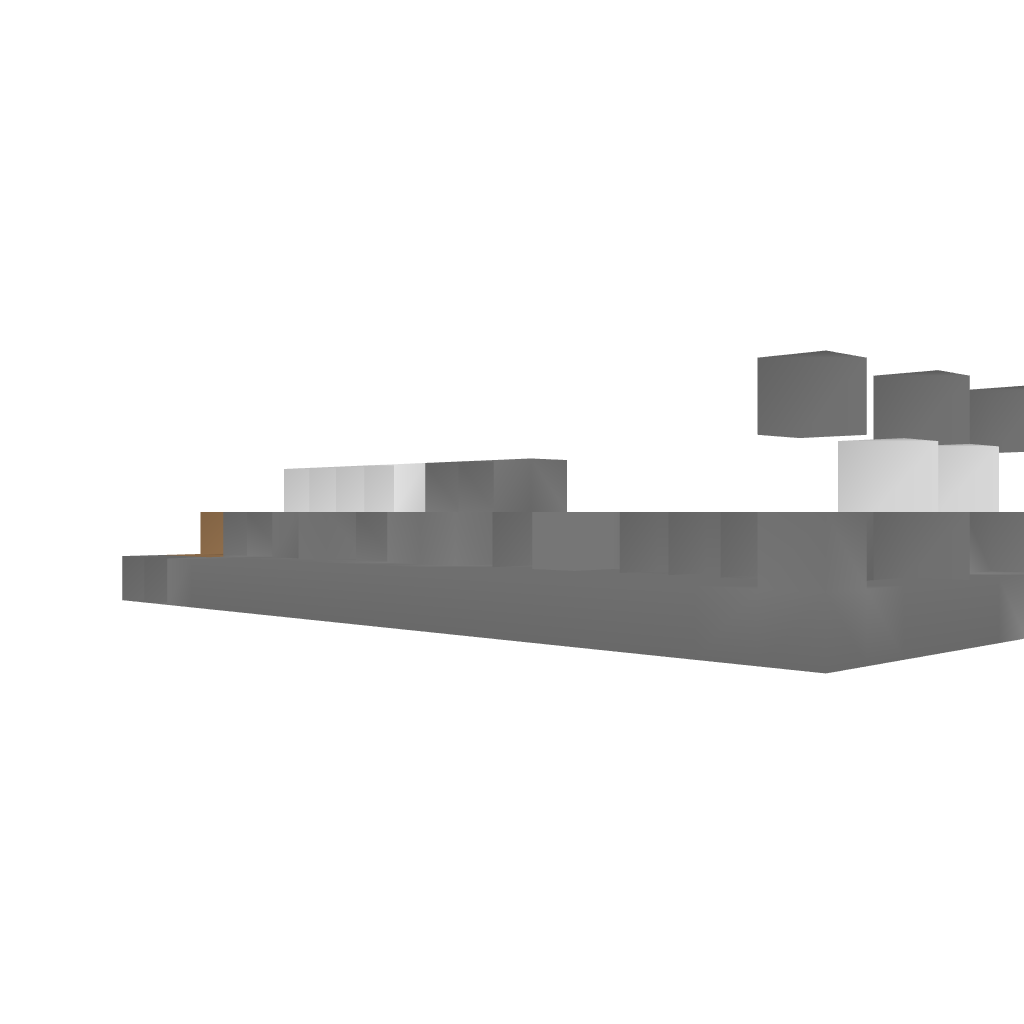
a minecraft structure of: Target Marker bad low quality